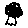
Label: tree